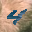
Label: 4